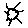
Label: sun